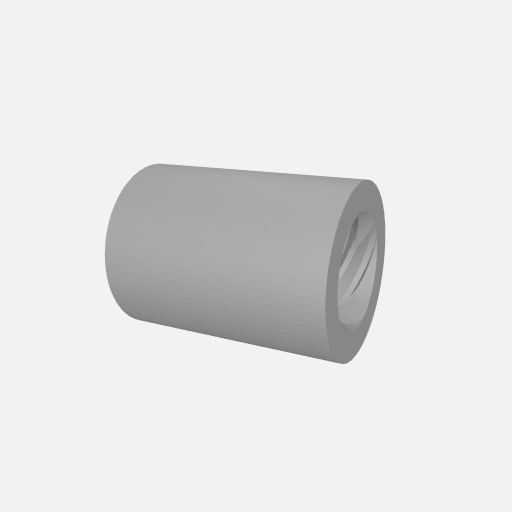
Part: LeadScrewBarrelNut